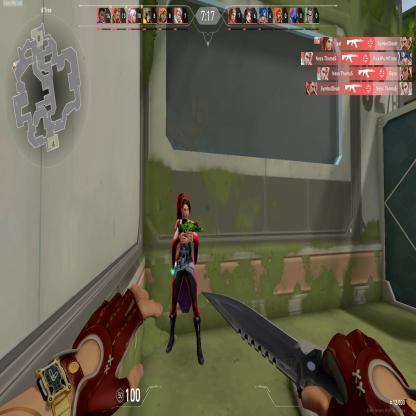
Label: enemy